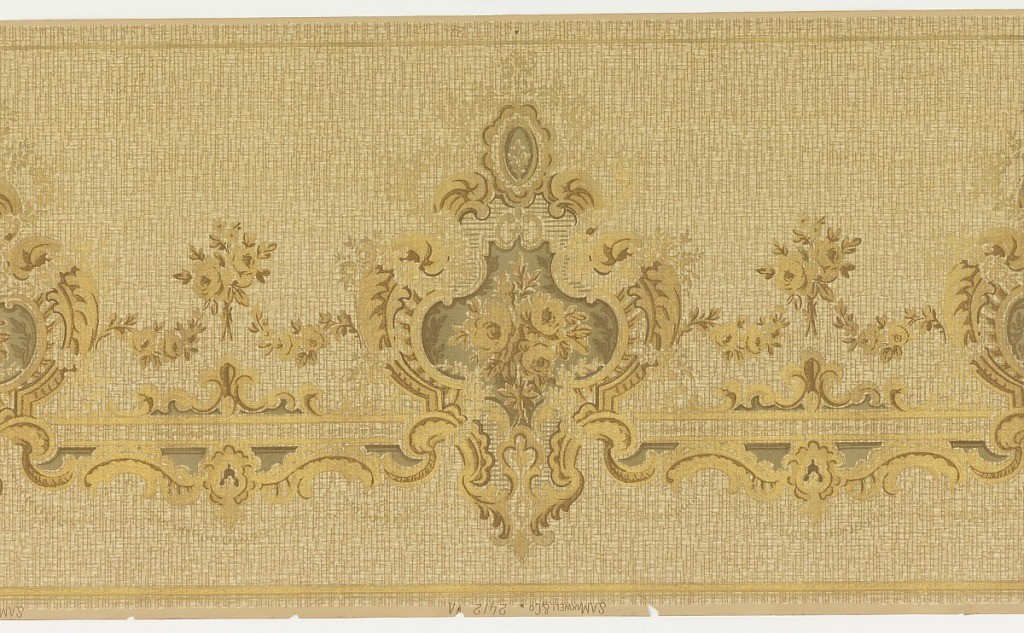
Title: Frieze
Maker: S.A. Maxwell & Co.
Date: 1905–1915
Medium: Machine-printed paper, mica flakes
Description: Flitter frieze containing floral bouquet set within medallion, alternating with smaller bouquet, connected by swags. Printed in brown and gold on background similating textile.